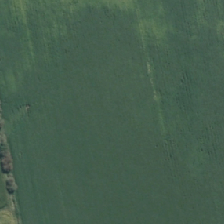
Land cover: shortrotation_cropland